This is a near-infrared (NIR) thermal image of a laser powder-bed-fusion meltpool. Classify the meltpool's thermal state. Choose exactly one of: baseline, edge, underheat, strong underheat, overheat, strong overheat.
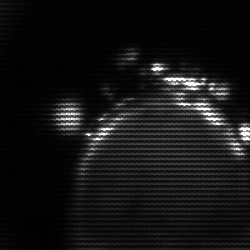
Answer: edge